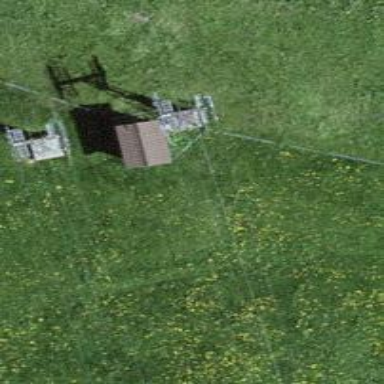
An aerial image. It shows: Pylon used for aerialway.